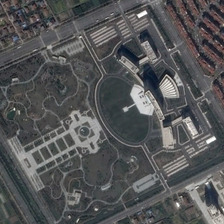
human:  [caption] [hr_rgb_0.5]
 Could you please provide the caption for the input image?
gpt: the square area is a large square .

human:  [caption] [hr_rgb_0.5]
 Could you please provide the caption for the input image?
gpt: a large number of residential areas have been built near the square .

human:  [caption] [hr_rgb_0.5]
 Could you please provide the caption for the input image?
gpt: the square area is a large square .

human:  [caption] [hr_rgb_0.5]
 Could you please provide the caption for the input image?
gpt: a large number of residential areas have been built near the square .

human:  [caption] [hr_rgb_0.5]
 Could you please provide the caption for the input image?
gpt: the square area is a large square .